Question: I am trying to implement a multiple-choice list based on custom checkable lists. It is rather simple when just one list is needed, but gets complicated when you should be able to switch between multiple lists.
In my case, an activity has many buttons on top that represent categories. Just below them there is a list that contains items in a currently chosen category.
Items' list view is based on a 'ListAdapter' that extends 'BaseAdapter':
'''
public class ListAdapter extends BaseAdapter {
private static LayoutInflater layoutInflater = null;
private ArrayList<String> data;
public ListAdapter(Activity activity, ArrayList<String> data) {
layoutInflater = (LayoutInflater) activity
.getSystemService(Context.LAYOUT_INFLATER_SERVICE);
this.data = data;
}
public void setData(ArrayList<String> data) {
this.data = data;
}
@Override
public int getCount() {
return data.size();
}
@Override
public Object getItem(int position) {
return data.get(position);
}
@Override
public long getItemId(int position) {
return Long.valueOf(position);
}
@Override
public View getView(int position, View convertView, ViewGroup parent) {
CheckableRelativeLayout view = (CheckableRelativeLayout) convertView;
if (view == null) {
view = (CheckableRelativeLayout) layoutInflater.inflate(
R.layout.checkable_relative_layout, null);
}
TextView number = (TextView) view.findViewById(R.id.number);
TextView name = (TextView) view.findViewById(R.id.name);
number.setText(Integer.toString(position));
name.setText(data.get(position));
return view;
}
}
'''
Each item's view is an inflated 'CheckableRelativeLayout':
'''
public class CheckableRelativeLayout extends RelativeLayout implements
Checkable {
private static final int[] CheckedStateSet = { android.R.attr.state_checked };
private boolean isChecked = false;
public CheckableRelativeLayout(Context context) {
super(context);
}
public CheckableRelativeLayout(Context context, AttributeSet attrs) {
super(context, attrs);
}
public CheckableRelativeLayout(Context context, AttributeSet attrs,
int defStyle) {
super(context, attrs, defStyle);
}
@Override
public boolean isChecked() {
return isChecked;
}
@Override
public void setChecked(boolean checked) {
isChecked = checked;
refreshDrawableState();
}
@Override
public void toggle() {
isChecked = !isChecked;
refreshDrawableState();
}
@Override
protected int[] onCreateDrawableState(int extraSpace) {
final int[] drawableState = super.onCreateDrawableState(extraSpace + 1);
if (isChecked()) {
mergeDrawableStates(drawableState, CheckedStateSet);
}
return drawableState;
}
}
'''
Selection representation in UI is specified within a 'selection.xml':
'''
<?xml version="1.0" encoding="utf-8"?>
<selector xmlns:android="http://schemas.android.com/apk/res/android">
<item android:drawable="@drawable/gradient_bg_checked" android:state_checked="true"/>
<item android:drawable="@drawable/gradient_bg"/>
</selector>
'''
And the main activity goes as follows:
'''
public class MultipleCheckList extends Activity {
private ListView listView;
private ListAdapter adapter;
private SparseArray<ArrayList<String>> data = new SparseArray<ArrayList<String>>();
private class ButtonClickListner implements OnClickListener {
@Override
public void onClick(View buttonView) {
Integer tag = (Integer) buttonView.getTag();
adapter.setData(data.get(tag));
adapter.notifyDataSetChanged();
listView.refreshDrawableState();
// How to save user's selections?
}
}
@Override
public void onCreate(Bundle savedInstanceState) {
super.onCreate(savedInstanceState);
setContentView(R.layout.activity_multiple_check);
Button button1 = (Button) findViewById(R.id.button_1);
Button button2 = (Button) findViewById(R.id.button_2);
button1.setTag(1);
button2.setTag(2);
button1.setOnClickListener(new ButtonClickListner());
button2.setOnClickListener(new ButtonClickListner());
button1.setText("First category");
button2.setText("Second category");
ArrayList<String> data1 = new ArrayList<String>();
data1.add("John");
data1.add("Bob");
data1.add("Ted");
ArrayList<String> data2 = new ArrayList<String>();
data2.add("Summer");
data2.add("Winter");
data2.add("Spring");
data.append(1, data1);
data.append(2, data2);
adapter = new ListAdapter(this, data1);
listView = (ListView) findViewById(R.id.list);
listView.setAdapter(adapter);
listView.setItemsCanFocus(false);
listView.setChoiceMode(ListView.CHOICE_MODE_MULTIPLE);
}
}
'''
My question is,
I've tried to store a 'ListAdapter' instance for each category in a 'HashMap' and reuse it by invoking 'setAdapter()' for each 'onClick()' in 'ButtonClickListner'. Not only it doesn't seem to work (selections' state are not restored), but also it is not quite efficient due to unnecessary garbage collection.
Then I've tried to use 'setData()', 'notifyDataSetChanged()' and 'refreshDrawableState()' invocations (as in the code above) and combine them with some 'HashMap' for selection storage. The problem is, even if 'refreshDrawableState()' is being invoked, all selections are shared among categories:

I've also looked to 'Parcelable', but that seems to be useful for cross-activity resources exchange only. Maybe inflating each list separately could be seen as a good solution? But what about efficiency then? 'setData()' approach would possibly be much more economical.
Thank you for your help.
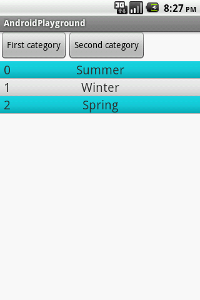
Answer: I've finally solved my problem.
First of all, I've added new methods to the 'ListAdapter' class. 'restoreCheckStatesIfNeeded()' in particular:
'''
private SparseArray<SparseBooleanArray> setsCheckStates = new SparseArray<SparseBooleanArray>();
private void restoreCheckStatesIfNeeded(ListView listView, int position) {
if (getCheckStates() == null) {
setsCheckStates.put(currentCollection, new SparseBooleanArray());
}
if (stillSwitchingCollection) {
Boolean itemLatestState = getCheckStates().get(position, false);
listView.setItemChecked(position, itemLatestState);
}
if (position == getCount() - 1) {
stillSwitchingCollection = false;
}
}
public void setCurrentCollection(int currentCollection) {
this.currentCollection = currentCollection;
stillSwitchingCollection = true;
}
public SparseBooleanArray getCheckStates() {
return setsCheckStates.get(currentCollection);
}
'''
'stillSwitchingCollection' field denotes whether we just have changed a collection and its list's items are still being drawn. It helps us to tell if we need to restore previous list's item check state or not.
Also, it is important to notice that 'getView()', otherwise, many strange things will happen (e.g. some items would be selected even if we haven't clicked on them etc.). It is because after a 'getView()' call there is still some ongoing selection setup in 'ListView.setupChild()'.
Because of that, a better option would be to save check states within 'ButtonClickListner.onClick()':
'''
for (int i = 0; i < listView.getChildCount(); i++) {
CheckableRelativeLayout listItem = (CheckableRelativeLayout) listView.getChildAt(i);
adapter.getCheckStates().put(i, listItem.isChecked());
}
'''
Fortunately, such an approach solves the problem.